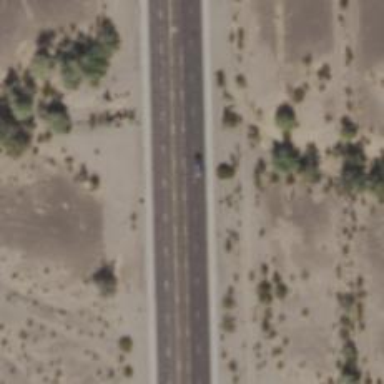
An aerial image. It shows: Asphalt road classified as trunk highway.